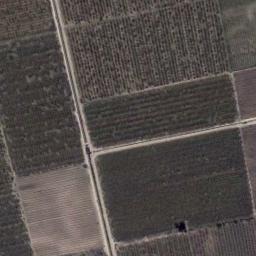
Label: rectangular_farmland